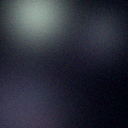
Screen state: off